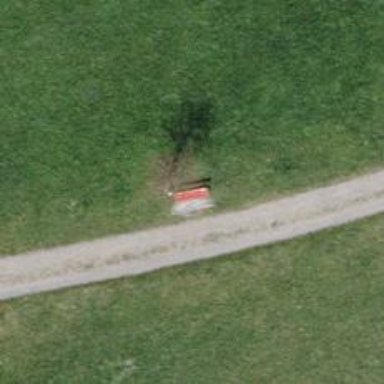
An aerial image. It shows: Bench.